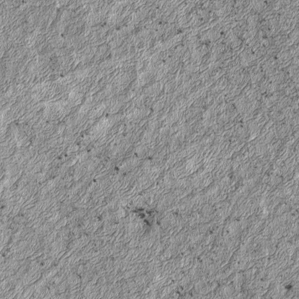
Label: frost